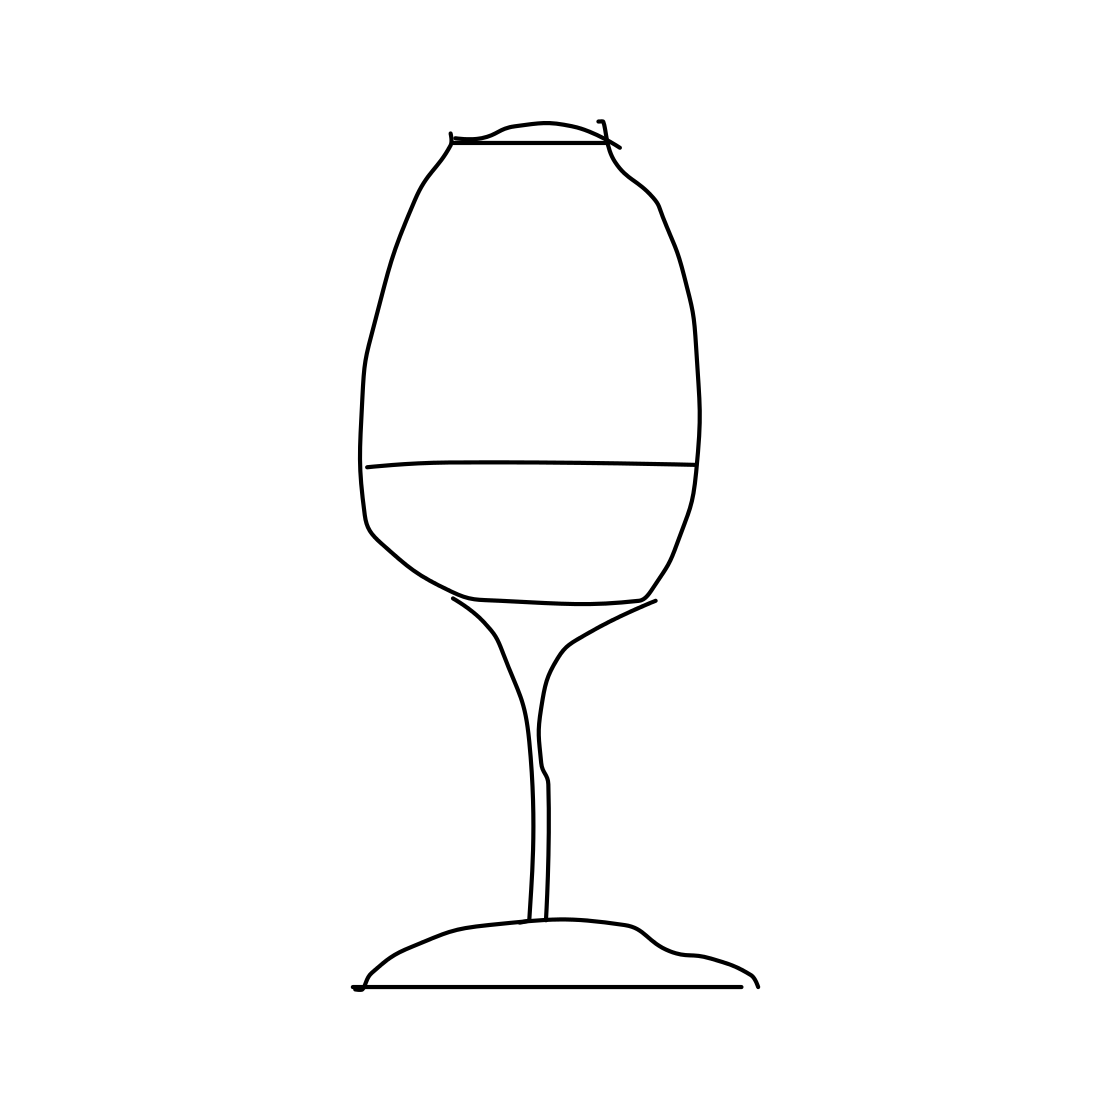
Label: wineglass